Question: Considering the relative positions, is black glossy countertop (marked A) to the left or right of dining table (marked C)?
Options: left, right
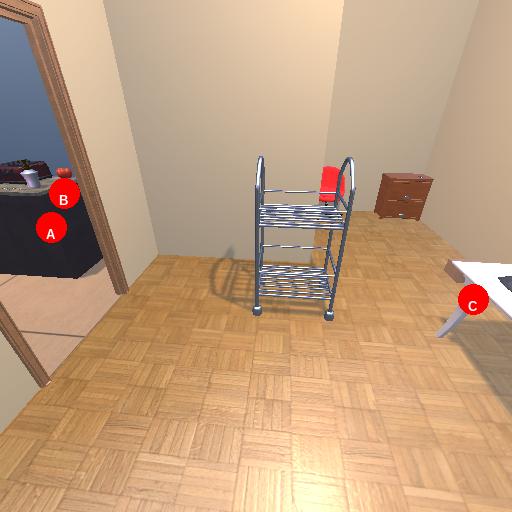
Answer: left